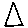
Label: triangle